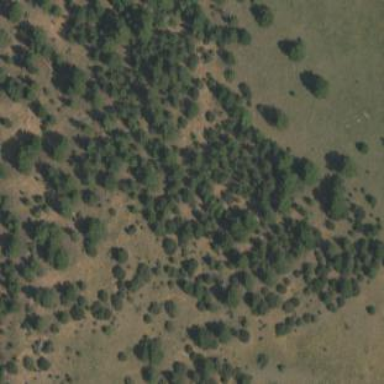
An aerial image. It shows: Woodland with evergreen needle-leaved trees.